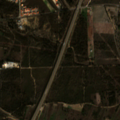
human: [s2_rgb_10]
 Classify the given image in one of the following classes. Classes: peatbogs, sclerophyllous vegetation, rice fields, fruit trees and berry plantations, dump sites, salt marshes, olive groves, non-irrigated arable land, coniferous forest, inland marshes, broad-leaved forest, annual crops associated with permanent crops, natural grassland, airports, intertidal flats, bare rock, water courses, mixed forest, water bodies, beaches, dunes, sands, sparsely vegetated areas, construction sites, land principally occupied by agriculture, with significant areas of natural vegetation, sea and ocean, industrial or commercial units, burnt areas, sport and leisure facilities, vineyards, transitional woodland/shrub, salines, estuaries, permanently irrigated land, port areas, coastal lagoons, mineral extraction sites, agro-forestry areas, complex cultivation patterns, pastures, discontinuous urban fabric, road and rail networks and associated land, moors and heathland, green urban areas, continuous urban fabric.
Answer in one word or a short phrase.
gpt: complex cultivation patterns, land principally occupied by agriculture, with significant areas of natural vegetation, agro-forestry areas, broad-leaved forest